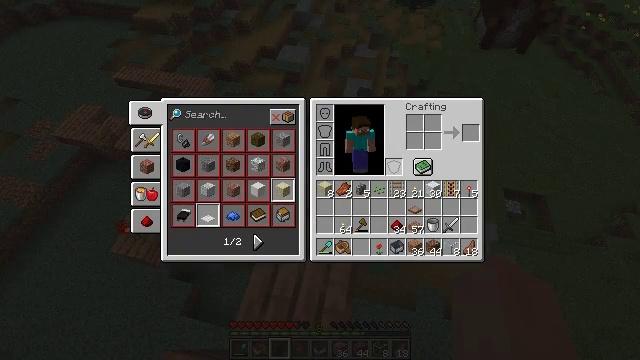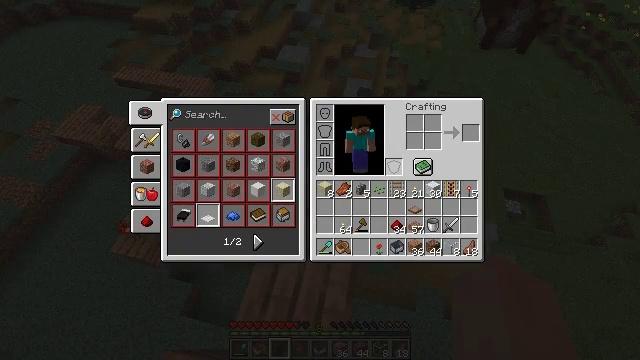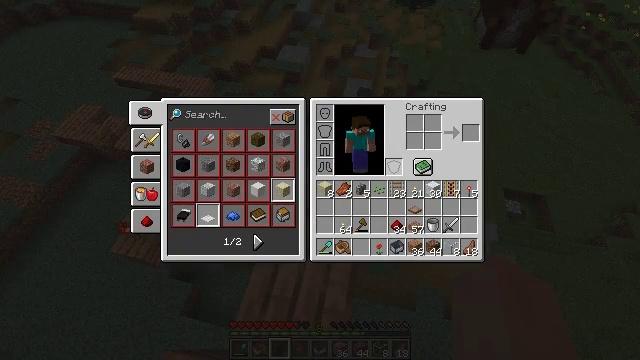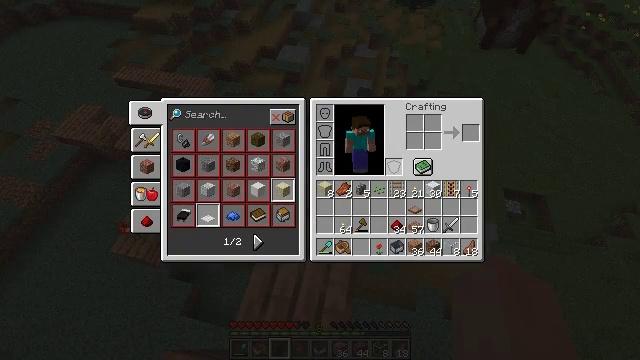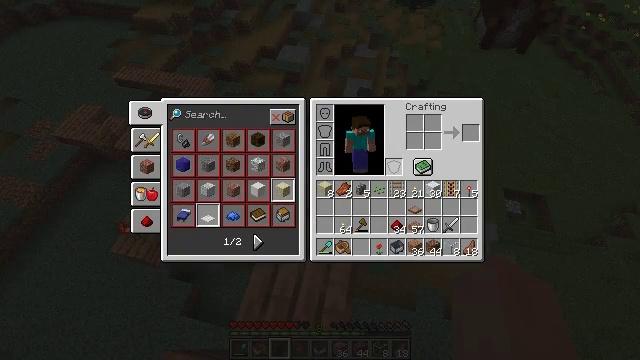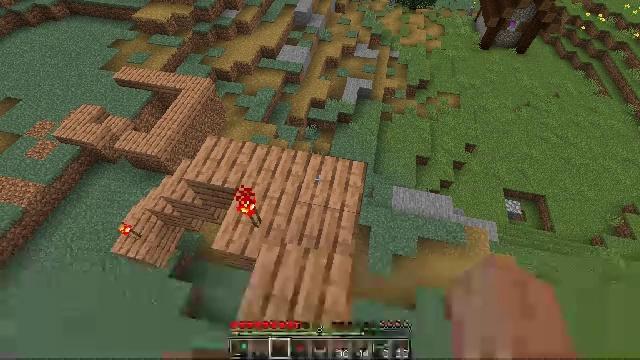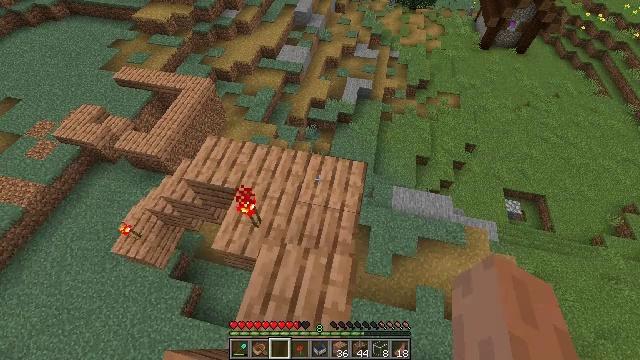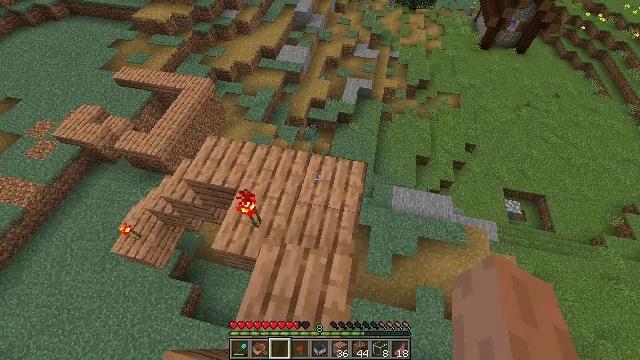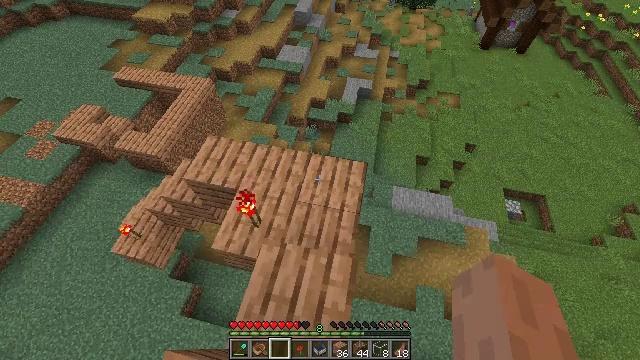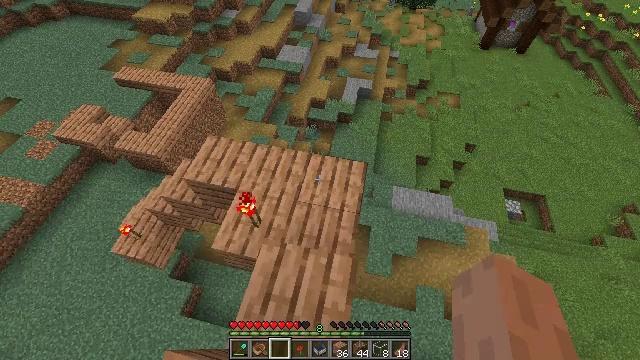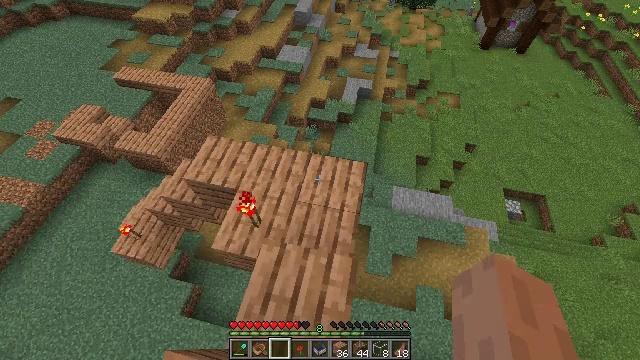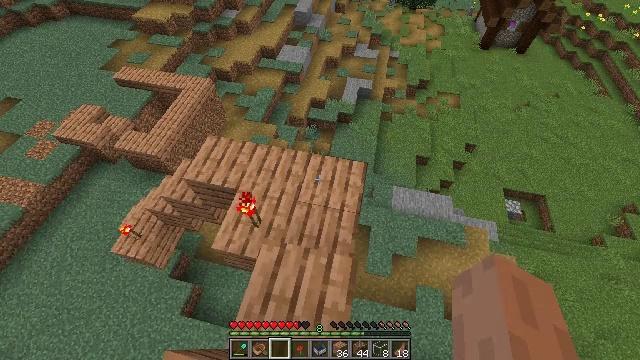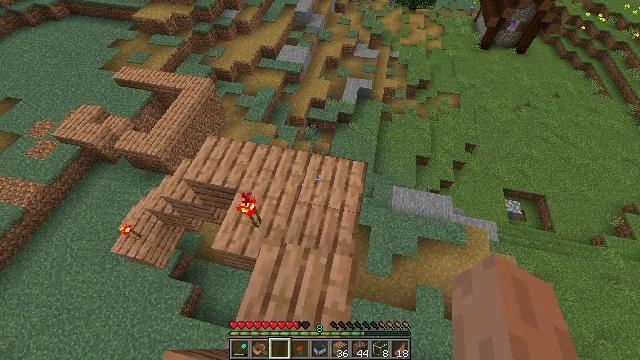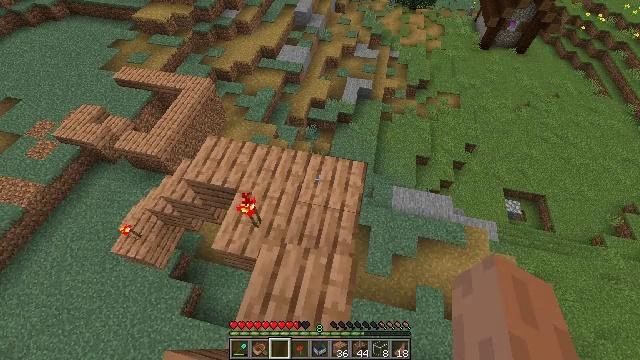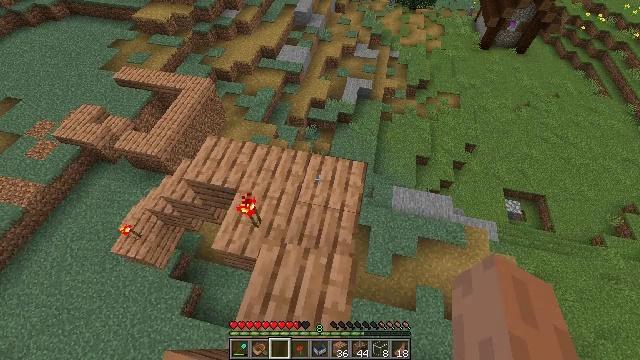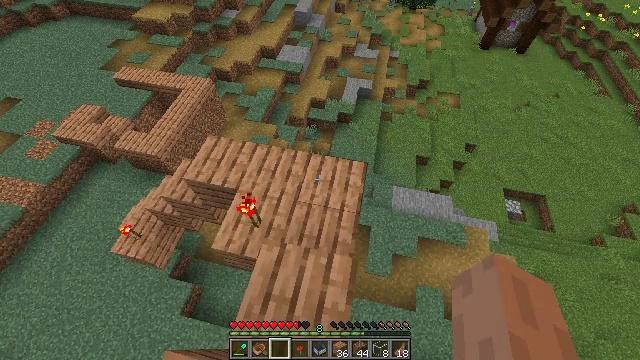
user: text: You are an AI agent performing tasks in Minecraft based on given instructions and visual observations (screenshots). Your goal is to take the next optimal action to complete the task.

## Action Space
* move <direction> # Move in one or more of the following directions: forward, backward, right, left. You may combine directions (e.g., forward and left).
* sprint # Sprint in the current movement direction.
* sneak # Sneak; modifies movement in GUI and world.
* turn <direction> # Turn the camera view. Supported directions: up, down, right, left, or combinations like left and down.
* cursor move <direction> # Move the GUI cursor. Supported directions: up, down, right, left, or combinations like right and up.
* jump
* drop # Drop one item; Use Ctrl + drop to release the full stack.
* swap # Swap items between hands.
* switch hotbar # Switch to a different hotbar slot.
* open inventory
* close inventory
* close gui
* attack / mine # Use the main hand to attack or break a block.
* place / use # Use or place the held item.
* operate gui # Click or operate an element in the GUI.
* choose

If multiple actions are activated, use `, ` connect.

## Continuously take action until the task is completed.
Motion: motion action
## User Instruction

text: Retrieve jungle planks by mining.
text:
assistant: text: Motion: no_op
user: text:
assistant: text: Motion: no_op
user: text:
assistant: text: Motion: no_op
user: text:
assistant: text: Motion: no_op
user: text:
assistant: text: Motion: no_op
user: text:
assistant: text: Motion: no_op
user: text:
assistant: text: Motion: no_op
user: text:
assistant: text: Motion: no_op
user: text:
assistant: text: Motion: no_op
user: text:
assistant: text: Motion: no_op
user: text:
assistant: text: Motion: no_op
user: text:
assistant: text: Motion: no_op
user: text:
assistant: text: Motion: no_op
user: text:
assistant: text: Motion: no_op
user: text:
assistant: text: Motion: no_op
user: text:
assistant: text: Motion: turn left and down
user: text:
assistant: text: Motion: turn left and down
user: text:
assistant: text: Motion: turn left
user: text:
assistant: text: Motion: turn left
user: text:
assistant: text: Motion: turn left
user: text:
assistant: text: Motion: turn left
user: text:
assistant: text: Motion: turn left
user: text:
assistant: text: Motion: turn left
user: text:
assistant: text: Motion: no_op
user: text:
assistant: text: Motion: sneak, turn left
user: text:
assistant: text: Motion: sneak
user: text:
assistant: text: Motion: sneak
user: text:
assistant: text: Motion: sneak
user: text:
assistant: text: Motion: turn left
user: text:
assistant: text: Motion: turn left